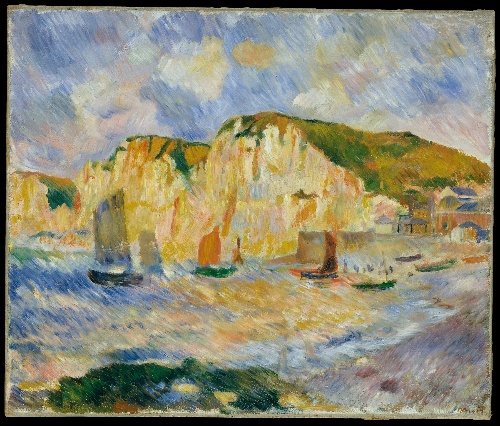
Title: Sea and Cliffs
Artist: Auguste Renoir
Artist bio: French, Limoges 1841–1919 Cagnes-sur-Mer
Date: ca. 1885
Object type: Painting
Classification: Paintings
Medium: Oil on canvas
Dimensions: 20 1/4 x 25 in. (51.4 x 63.5 cm)
Department: Robert Lehman Collection
Credit line: Robert Lehman Collection, 1975
Accession year: 1975
Repository: Metropolitan Museum of Art, New York, NY
Tags: Landscapes|Boats